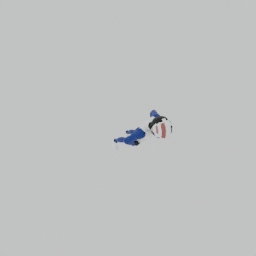
Label: people